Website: macys
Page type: customer-info-address
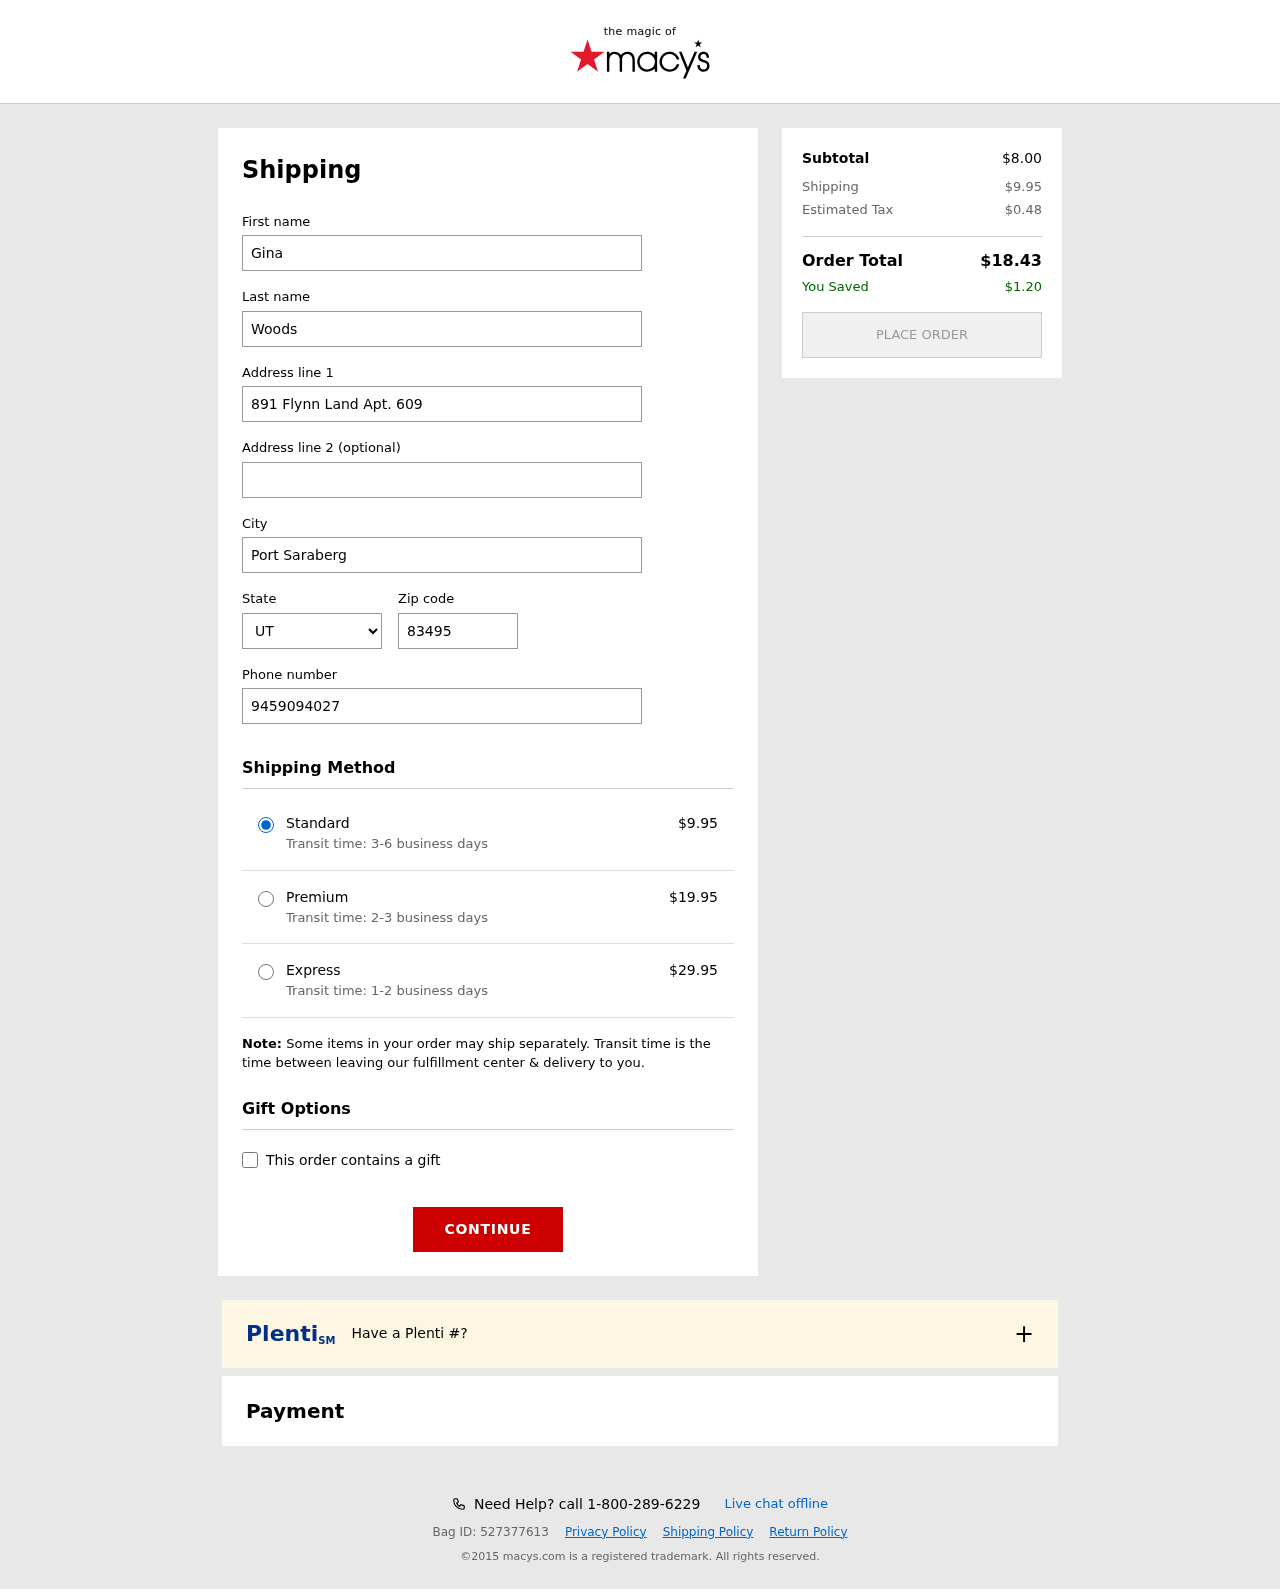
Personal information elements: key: PII_CITY
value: Port Saraberg
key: PII_FIRSTNAME
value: Gina
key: PII_LASTNAME
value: Woods
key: PII_PHONE
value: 9459094027
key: PII_POSTCODE
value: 83495
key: PII_STATE_ABBR
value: UT
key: PII_STREET
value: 891 Flynn Land Apt. 609
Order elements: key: ORDER_SHIPPING_COST
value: $9.95
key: ORDER_SHIPPING_COST_PREMIUM
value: $19.95
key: ORDER_SHIPPING_COST_EXPRESS
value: $29.95
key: ORDER_SUBTOTAL
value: $8.00
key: ORDER_TAX
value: $0.48
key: ORDER_TOTAL
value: $18.43
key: ORDER_SAVINGS
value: $1.20